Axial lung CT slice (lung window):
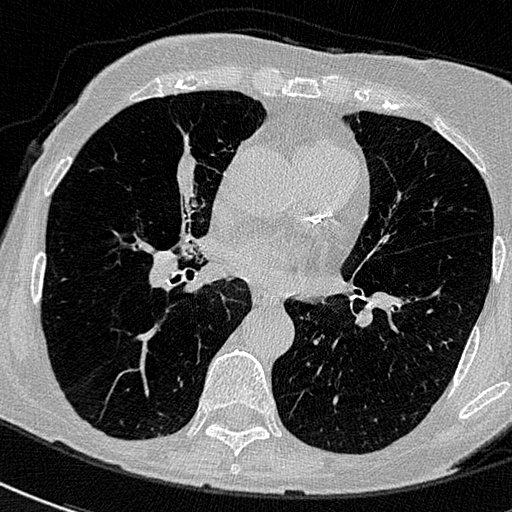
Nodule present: no